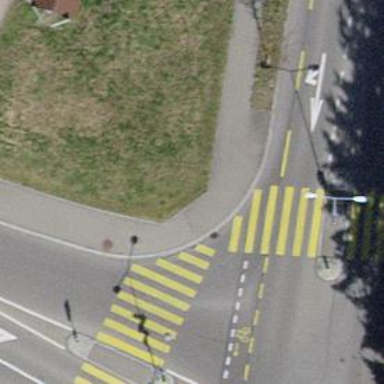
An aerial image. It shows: Kerb serving as barrier.